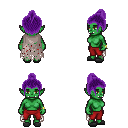
a pixel art fantasy rpg character, female body template, orc, green skin, gray tattered cape, red pants, purple short topknot hairstyle, bracelets, gray slippers, four views (front, back, left, right), 2x2 character sprite sheet, small pixel art, hard edges, no anti-aliasing